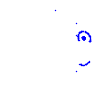
Particle: kaon